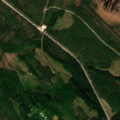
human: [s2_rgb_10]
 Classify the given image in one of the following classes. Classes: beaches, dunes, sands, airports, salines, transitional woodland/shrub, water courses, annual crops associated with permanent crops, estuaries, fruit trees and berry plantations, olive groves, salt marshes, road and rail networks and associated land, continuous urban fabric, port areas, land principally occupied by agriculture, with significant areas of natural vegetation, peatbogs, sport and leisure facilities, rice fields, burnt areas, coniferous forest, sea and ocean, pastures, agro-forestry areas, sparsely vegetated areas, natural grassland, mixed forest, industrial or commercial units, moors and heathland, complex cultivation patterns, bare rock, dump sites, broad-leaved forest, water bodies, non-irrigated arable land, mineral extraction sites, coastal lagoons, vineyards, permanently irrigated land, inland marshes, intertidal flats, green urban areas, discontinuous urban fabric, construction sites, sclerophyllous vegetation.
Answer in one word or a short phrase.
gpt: coniferous forest, mixed forest, transitional woodland/shrub